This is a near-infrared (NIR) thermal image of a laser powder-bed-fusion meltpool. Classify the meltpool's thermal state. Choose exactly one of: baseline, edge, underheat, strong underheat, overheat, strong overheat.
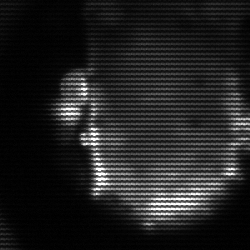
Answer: baseline